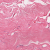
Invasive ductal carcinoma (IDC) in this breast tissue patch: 0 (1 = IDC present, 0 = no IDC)